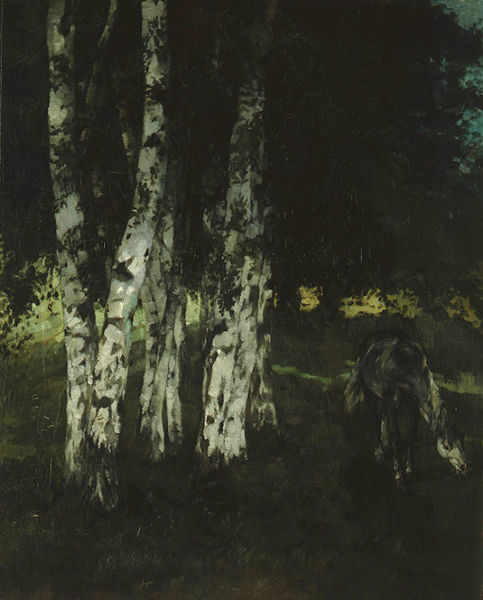
Titel: Birken auf der Herreninsel
Künstler: Wilhelm Trübner
Standort: Karlsruhe
Institution: Staatliche Kunsthalle Karlsruhe
Schlagwörter: baum, blau, blätter, dunkel, gemälde, himmel, kopf, laub, schatten, weiß, baumstämme, bäume, gelb, grün, impressionismus, landschaft, abend, frankreich, grau, hell, holz, licht, nacht, schwarz, türkis, gras, tier, weg, wiese, malerei, mensch, öl, baumstamm, birke, birken, erde, horizont, natur, stamm, weide, sonne, dunkelheit, realismus, wald, pferd, garten, deutschland, reiten, sommer, moderne, russland, modern, dunkelgrün, grasen, ölgemälde, stämme, realistisch, gründ, abbild, bauer, hell dunkel, berlin, buch, weiden, lichtung, ölmalerei, schimmel, liebermann, flecken, baumgruppe, buchen, schnauze, birkenwald, lichtspiel, waldboden, fressen, dickicht, rinde, hain, worpswede, dicht, secession, verschattet, europa, unter, spätimpressionismus, grasend, grast, von vorne, la, frisst, schattebn, burke, nbirken, deutschald, sonne lichtung, malerei 19. jahrhundert